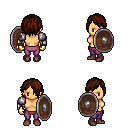
a pixel art fantasy rpg character, female body template, human, tanned skin, steel arm armor, magenta pants, brown bangs hairstyle, gold gloves, maroon shoes, shield, four views (front, back, left, right), 2x2 character sprite sheet, small pixel art, hard edges, no anti-aliasing